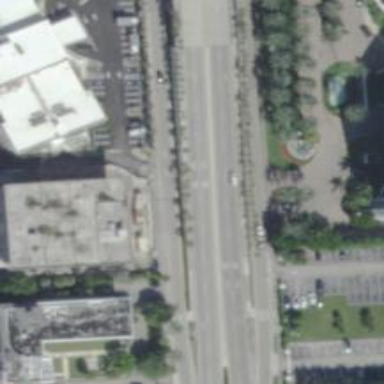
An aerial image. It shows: Primary highway with separate asphalt sidewalk.